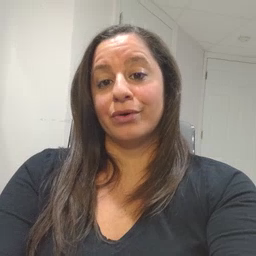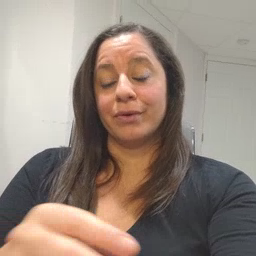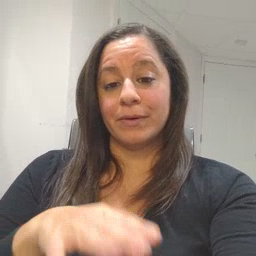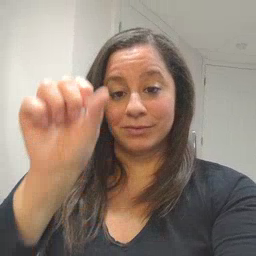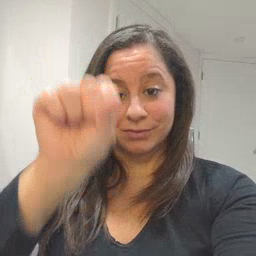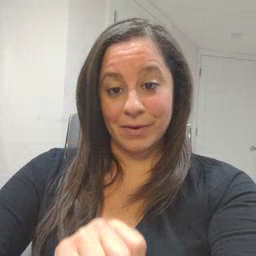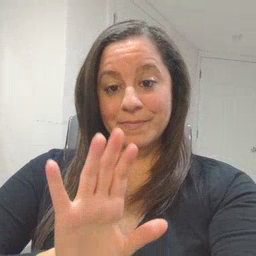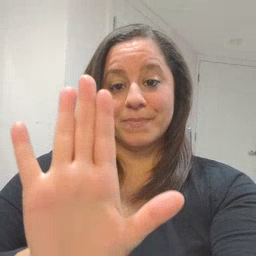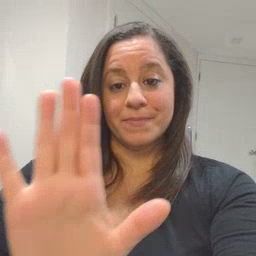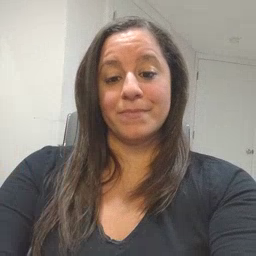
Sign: mitten